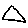
Label: triangle